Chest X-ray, PA view. Patient: 39 years old, sex F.
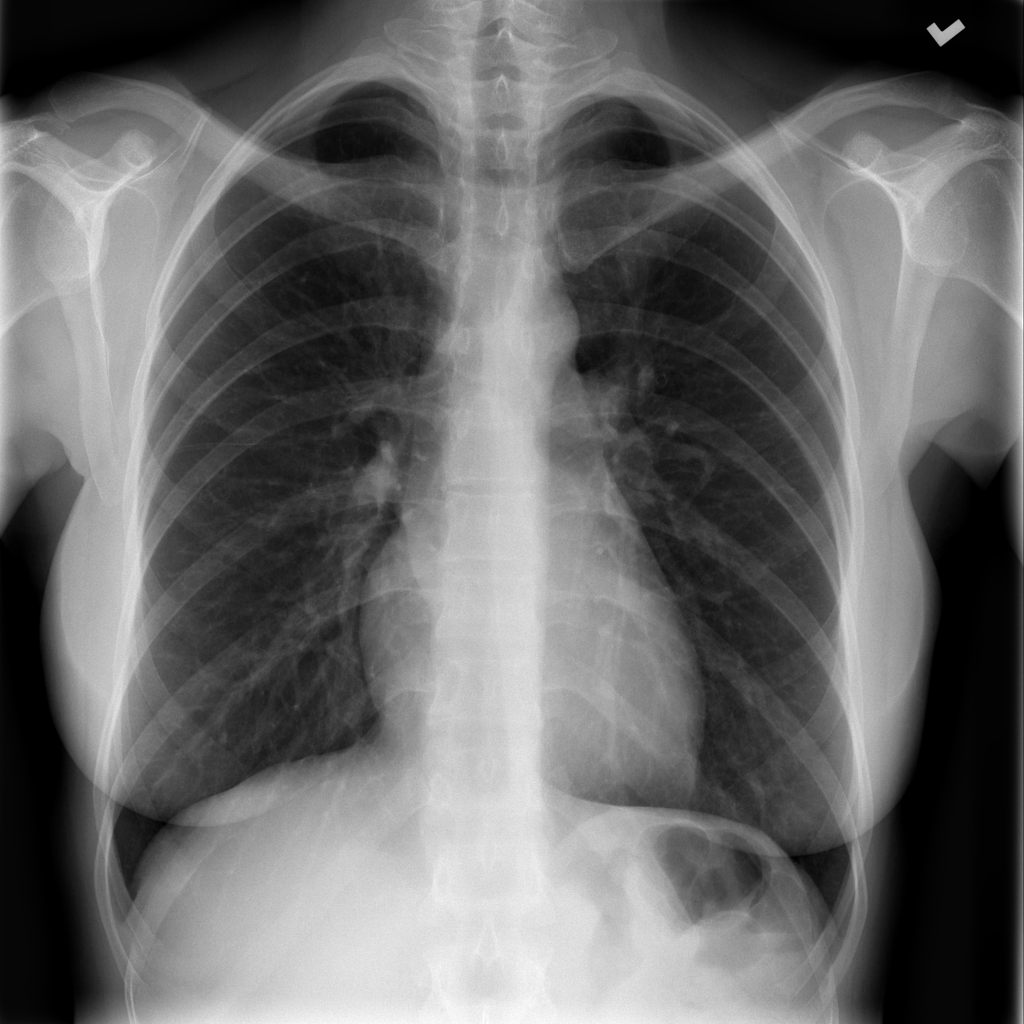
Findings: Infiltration